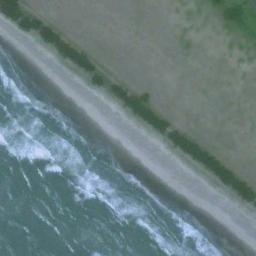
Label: beach